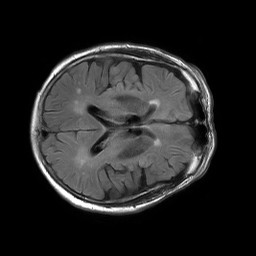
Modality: FLAIR
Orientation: axial
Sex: male
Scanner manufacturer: philips
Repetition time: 11 s
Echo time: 0.125 s